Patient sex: F
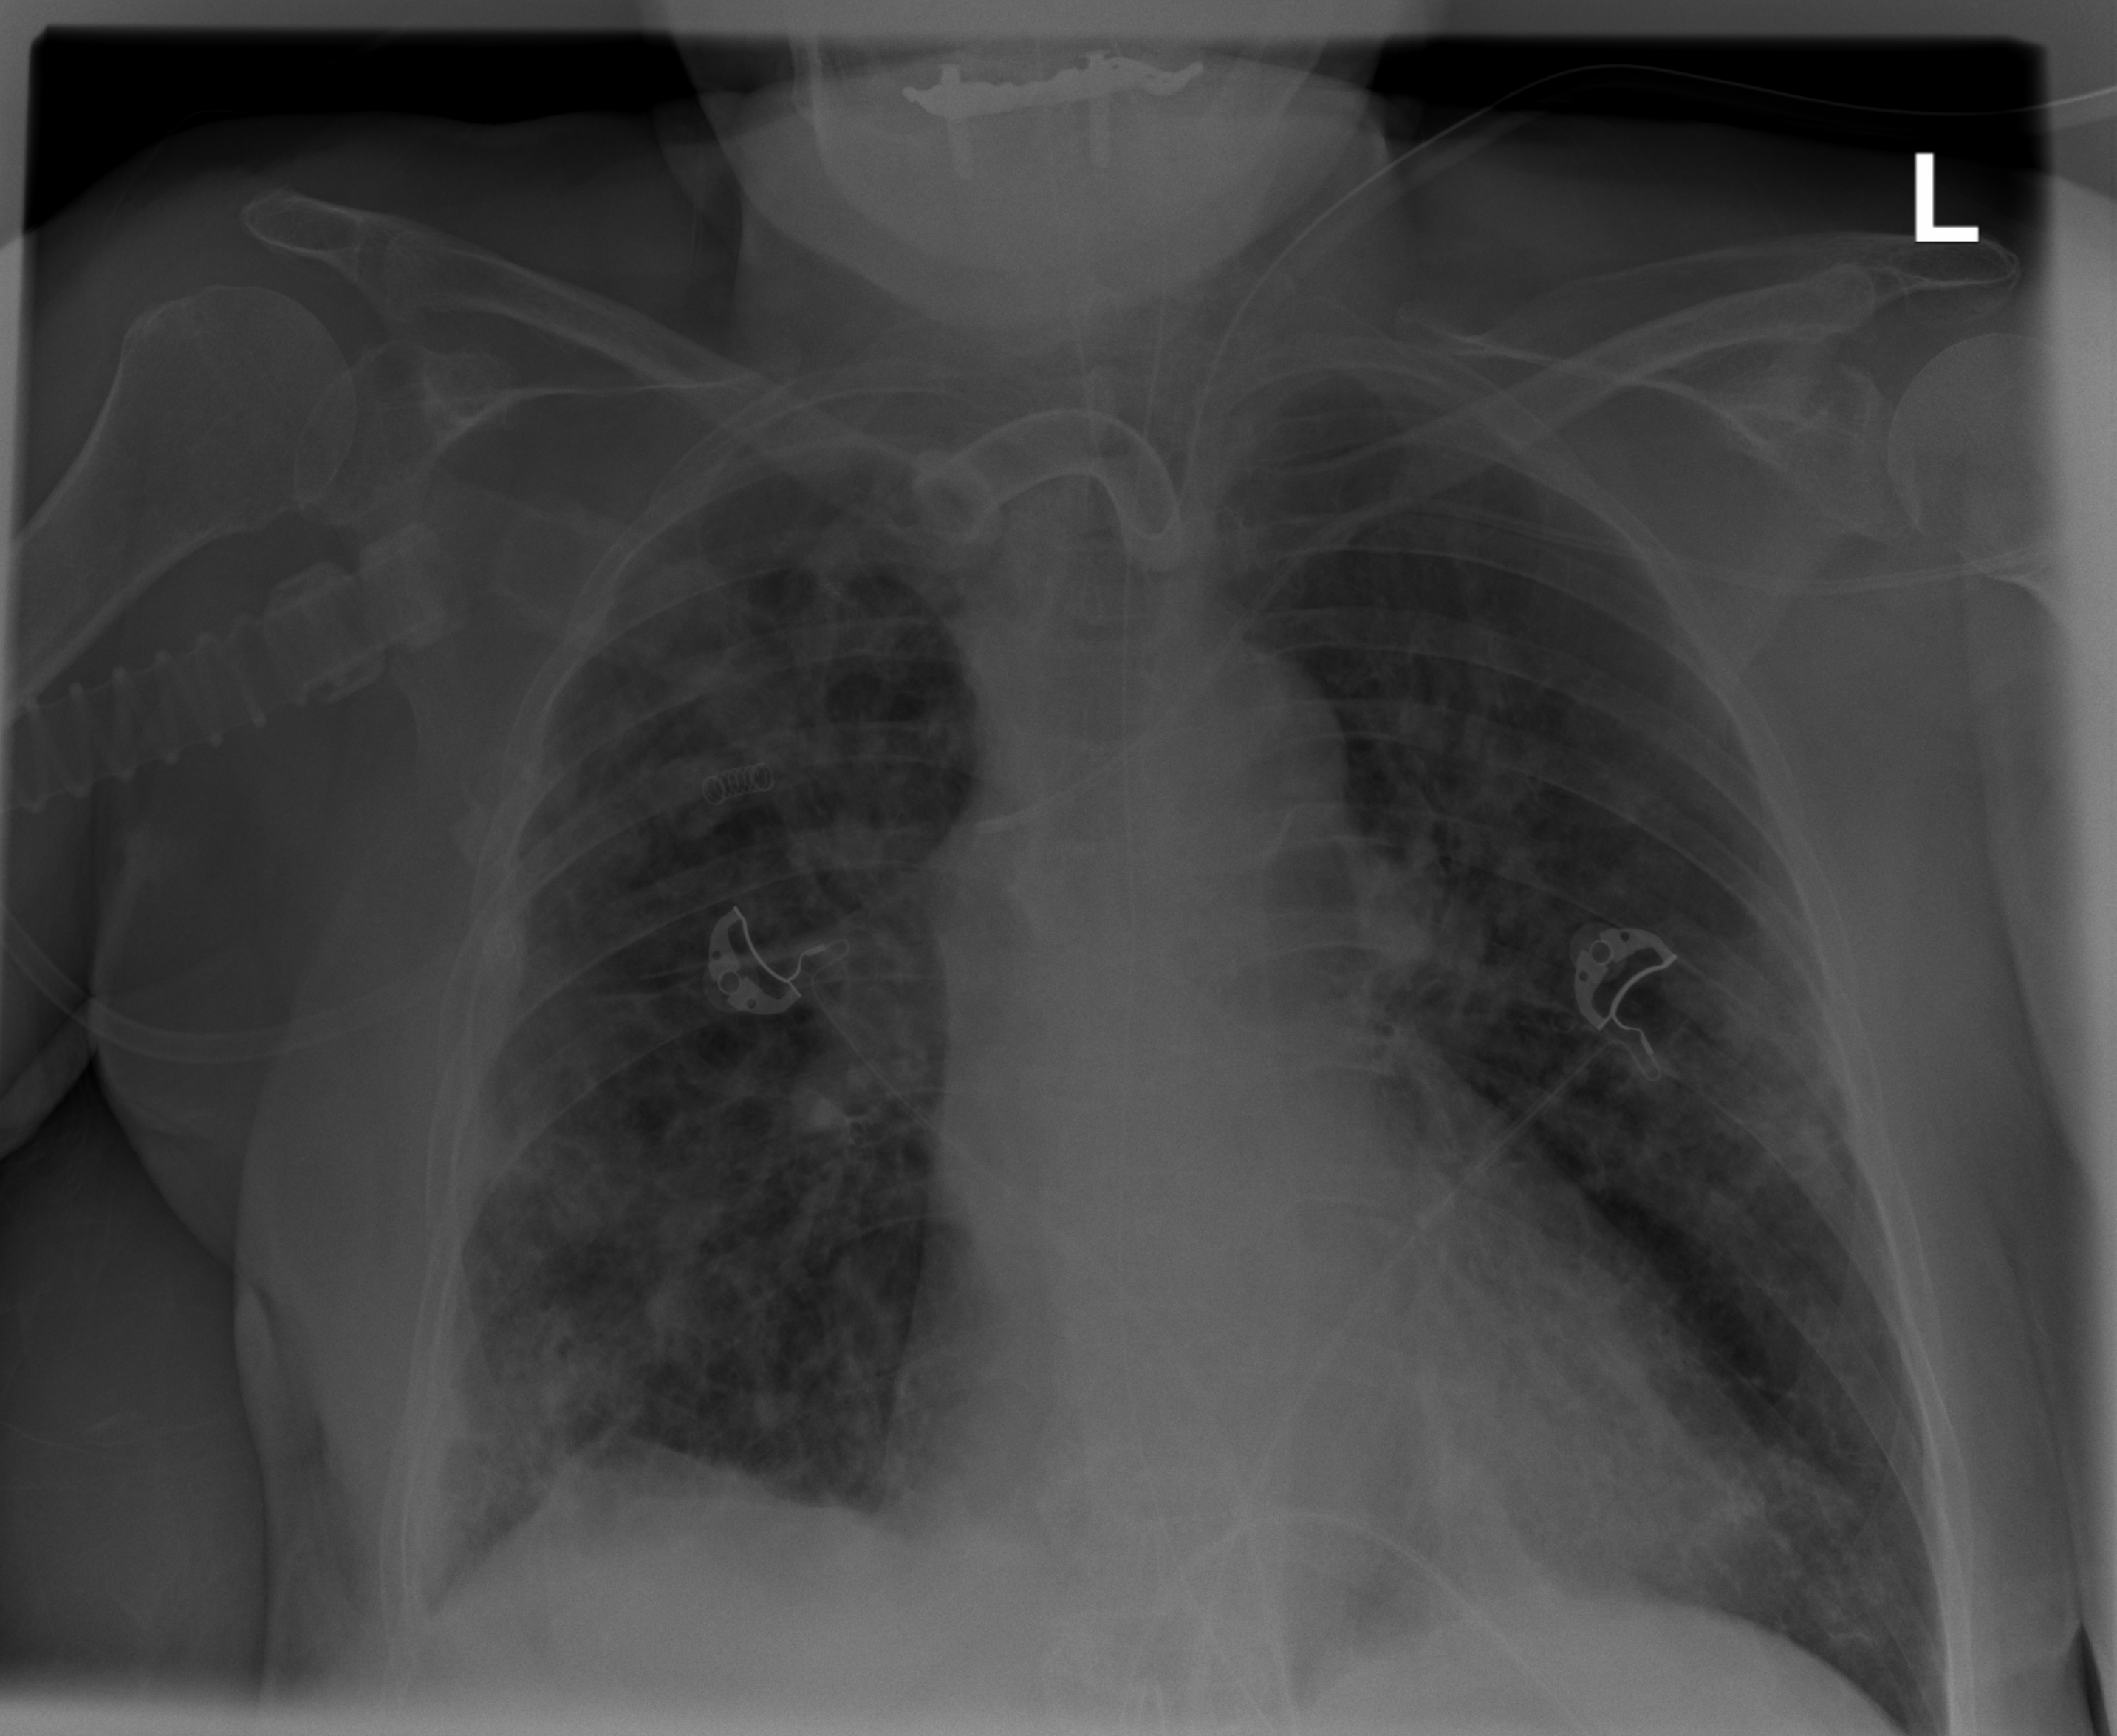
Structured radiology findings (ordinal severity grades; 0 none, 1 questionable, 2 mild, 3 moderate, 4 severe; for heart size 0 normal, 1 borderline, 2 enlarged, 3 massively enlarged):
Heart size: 2
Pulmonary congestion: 2
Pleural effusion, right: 1
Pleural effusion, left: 0
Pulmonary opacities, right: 3
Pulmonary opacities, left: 2
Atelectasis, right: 2
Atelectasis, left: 2